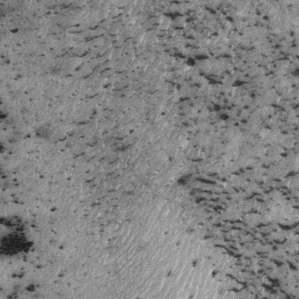
Label: frost